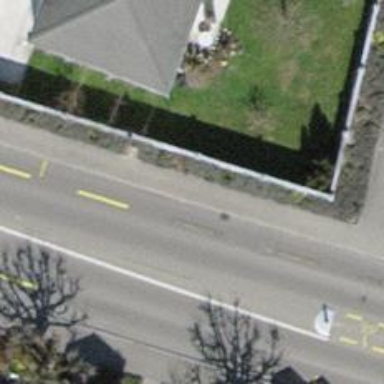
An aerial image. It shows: Bus stop with platform for public transport.